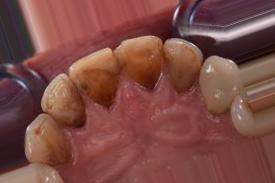
Condition: Tooth Discoloration